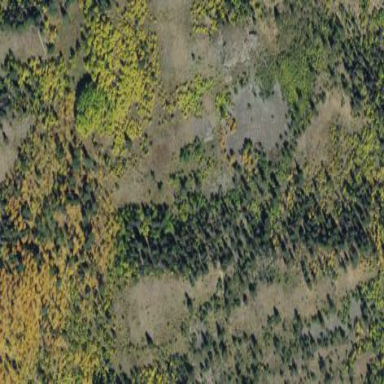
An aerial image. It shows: Mixed leaf-type forest area.